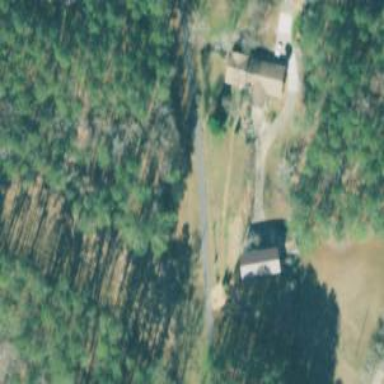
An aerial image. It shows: Driveway leading to service road.